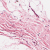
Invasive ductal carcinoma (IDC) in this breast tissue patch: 0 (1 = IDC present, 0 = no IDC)